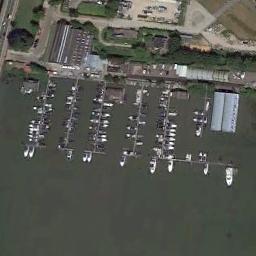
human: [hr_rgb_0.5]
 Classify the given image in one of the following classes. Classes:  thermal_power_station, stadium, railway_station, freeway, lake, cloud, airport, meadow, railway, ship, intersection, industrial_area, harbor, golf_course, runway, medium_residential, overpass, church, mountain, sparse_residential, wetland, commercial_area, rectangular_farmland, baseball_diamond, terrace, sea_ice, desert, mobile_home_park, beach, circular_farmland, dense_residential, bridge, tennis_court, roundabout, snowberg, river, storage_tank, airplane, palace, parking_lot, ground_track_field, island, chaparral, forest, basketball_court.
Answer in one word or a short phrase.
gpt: harbor